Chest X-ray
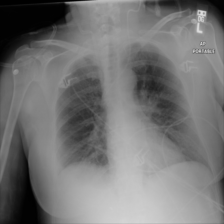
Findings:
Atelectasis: negative
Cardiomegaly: negative
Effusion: negative
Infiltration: positive
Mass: negative
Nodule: negative
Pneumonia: negative
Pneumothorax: negative
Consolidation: negative
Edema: negative
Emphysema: negative
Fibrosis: negative
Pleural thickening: negative
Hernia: negative